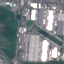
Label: Industrial